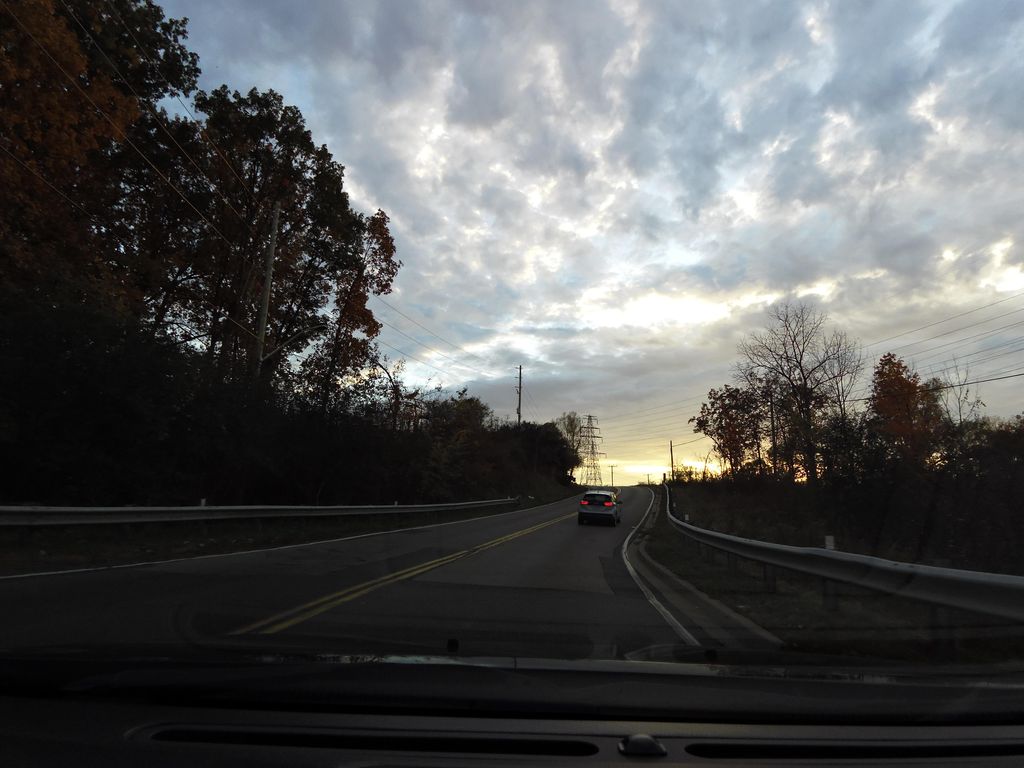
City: hamilton